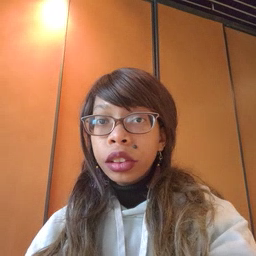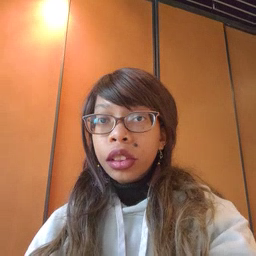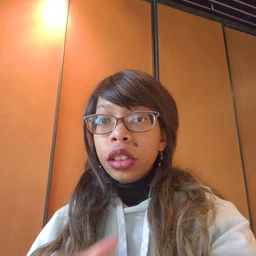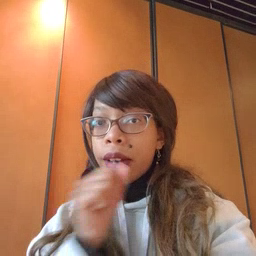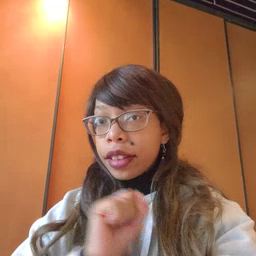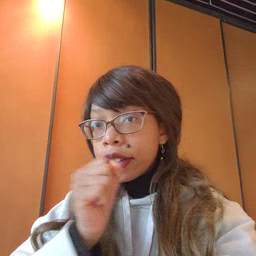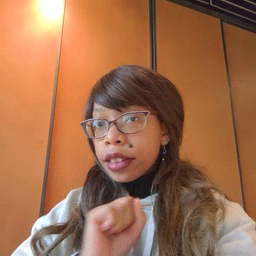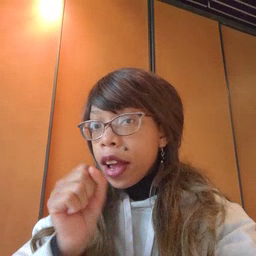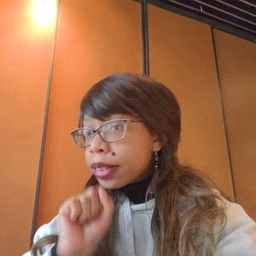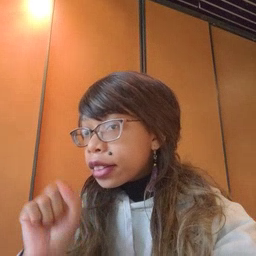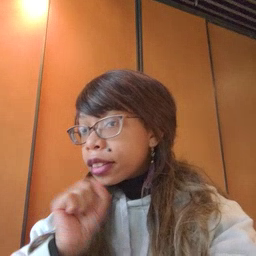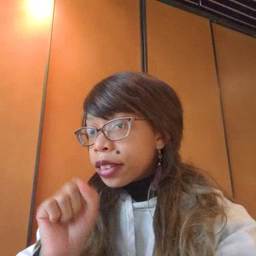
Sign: icecream